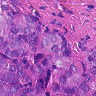
Metastatic tissue present: yes